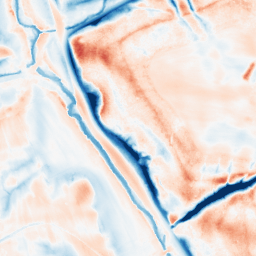
Category: trend_removal
Decomposition family: local_polynomial
Decomposition parameters: window_size: 31
degree: 1
Upsampling method: edge_directed
Upsampling parameters: scale: 2
Upsampling scale: 2